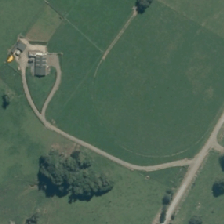
Land cover: shortrotation_cropland